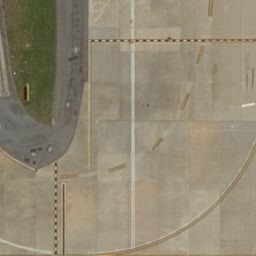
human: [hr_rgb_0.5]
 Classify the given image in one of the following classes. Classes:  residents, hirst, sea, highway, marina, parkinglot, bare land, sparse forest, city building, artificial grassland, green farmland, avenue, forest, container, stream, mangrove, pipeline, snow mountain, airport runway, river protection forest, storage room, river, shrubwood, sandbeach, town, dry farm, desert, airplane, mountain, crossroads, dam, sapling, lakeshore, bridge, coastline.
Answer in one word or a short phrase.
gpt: airport runway